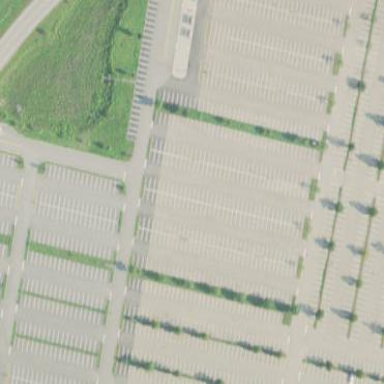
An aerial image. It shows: Student Parking designated surface parking area.